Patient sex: F
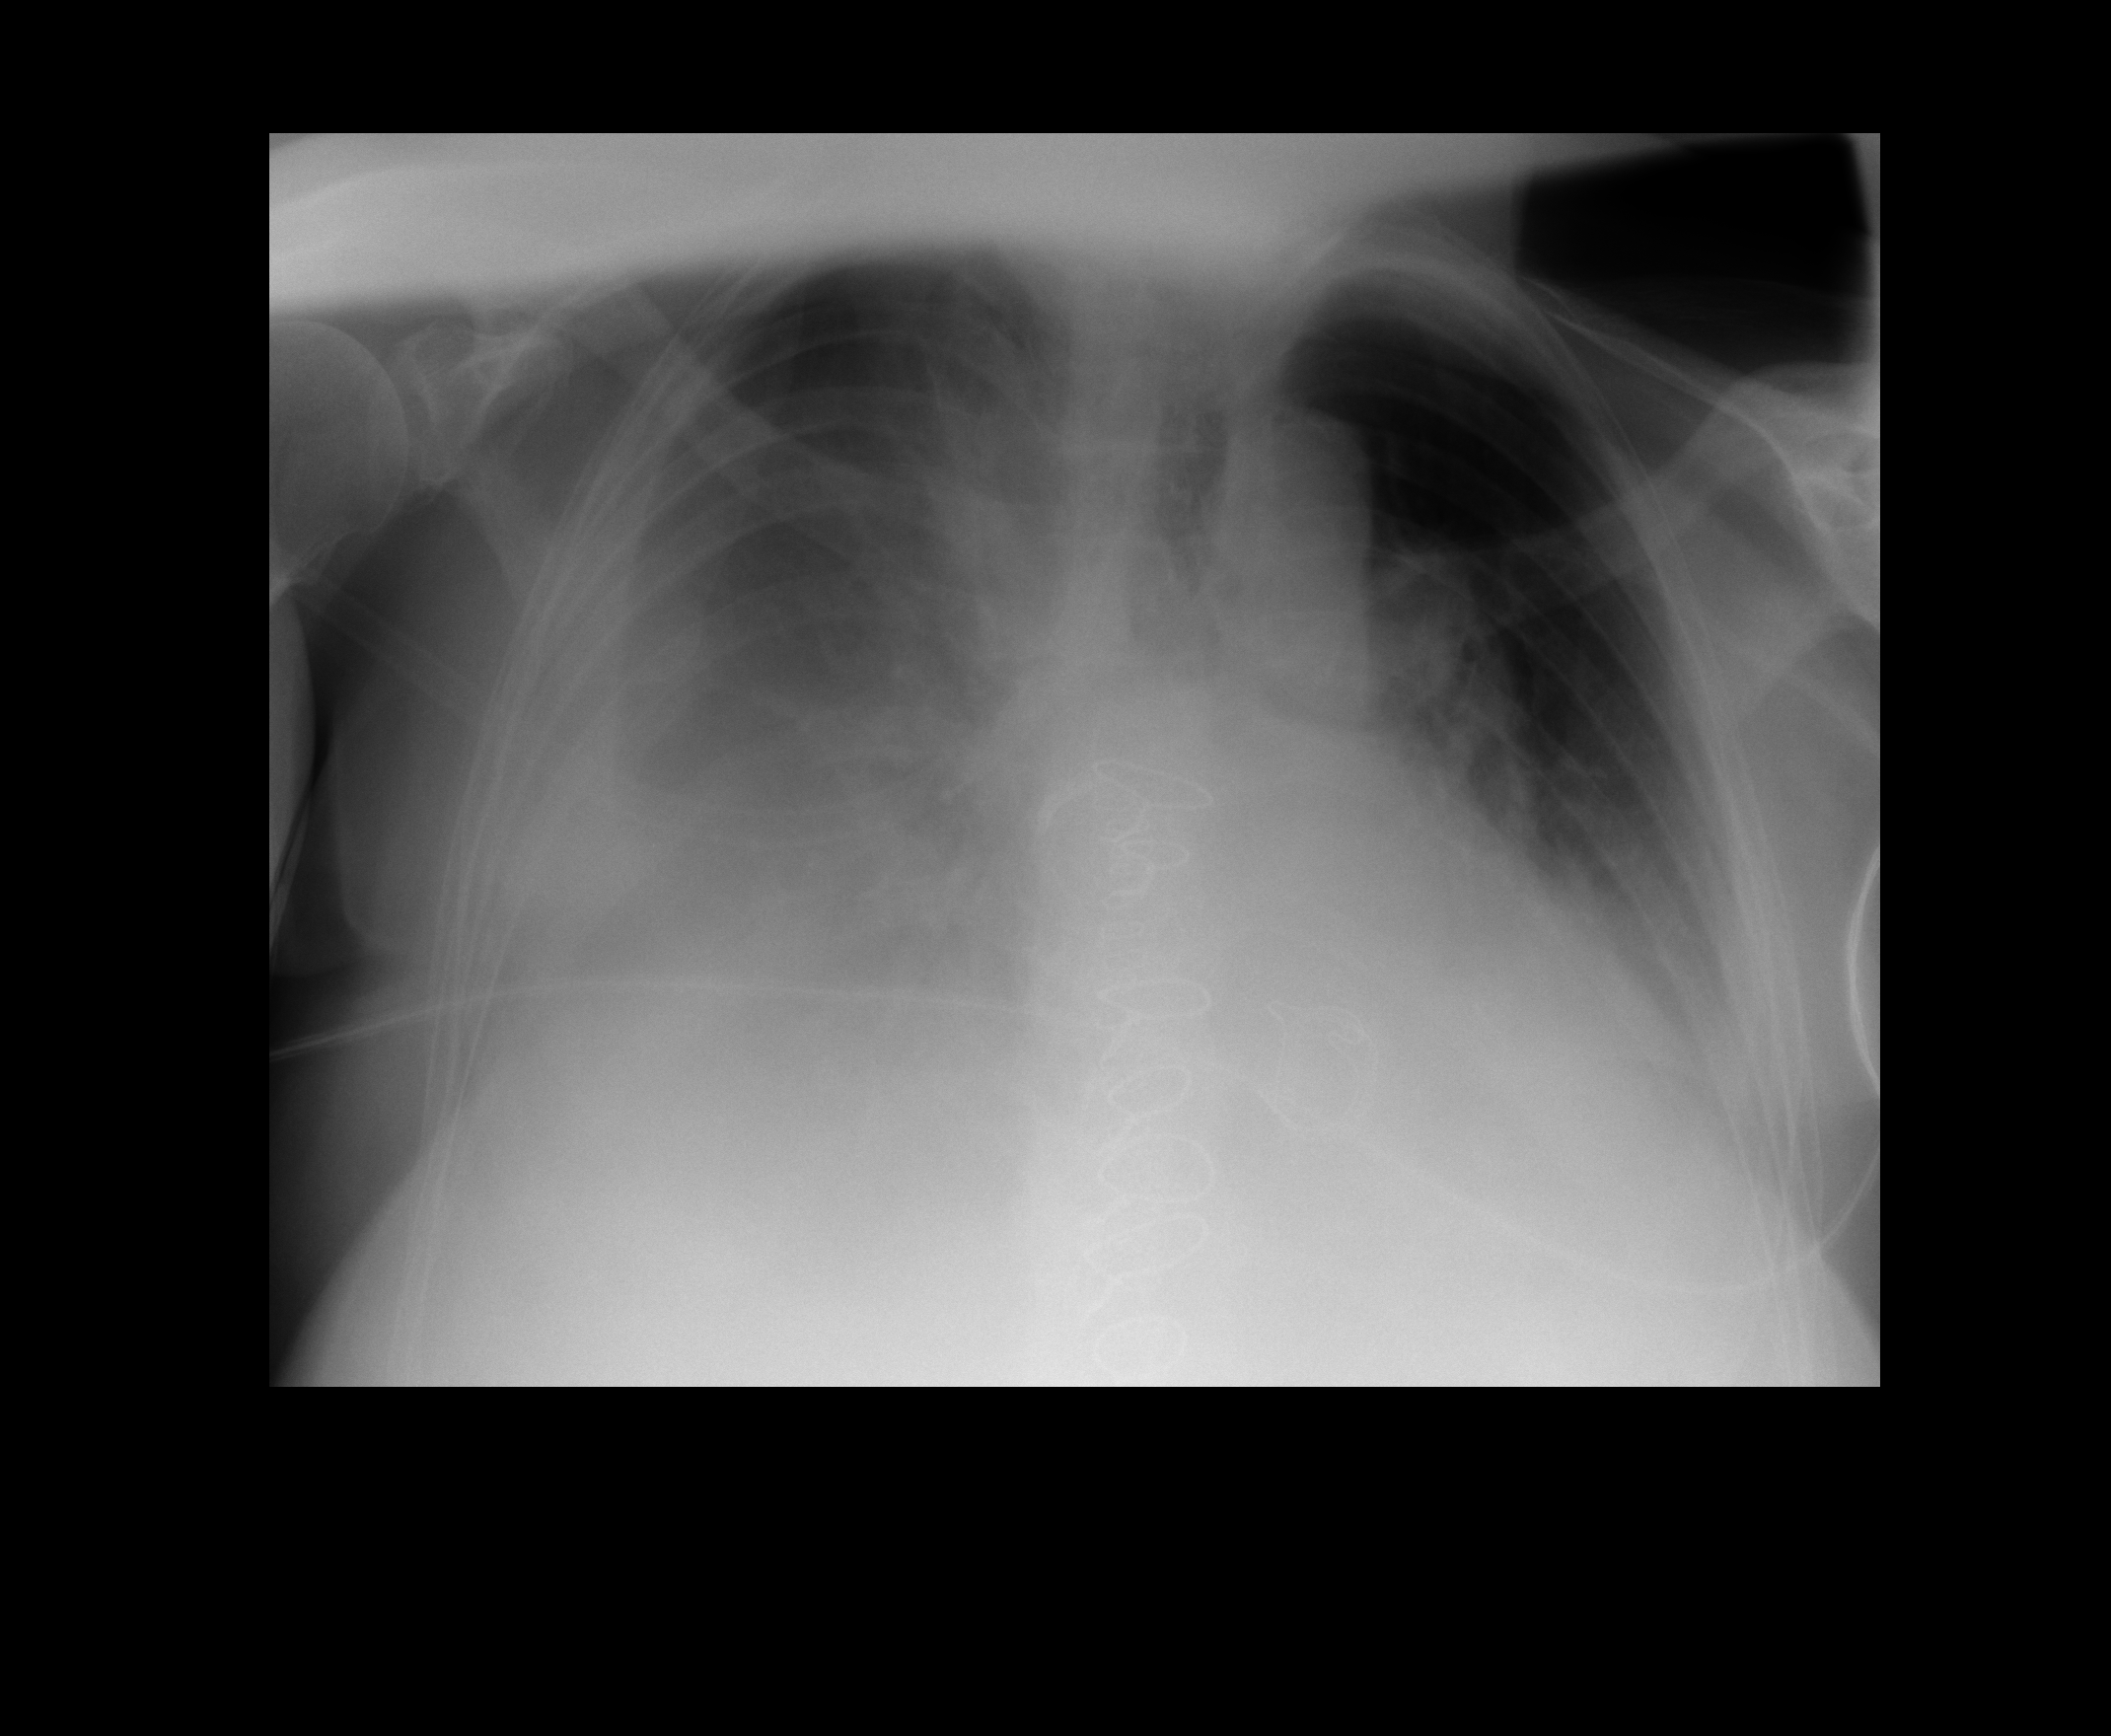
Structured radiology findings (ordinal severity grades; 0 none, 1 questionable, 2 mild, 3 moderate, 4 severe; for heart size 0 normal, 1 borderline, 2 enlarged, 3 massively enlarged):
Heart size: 2
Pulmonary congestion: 2
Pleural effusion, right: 4
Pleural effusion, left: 3
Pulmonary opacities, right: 1
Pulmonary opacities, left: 2
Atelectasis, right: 3
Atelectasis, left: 2